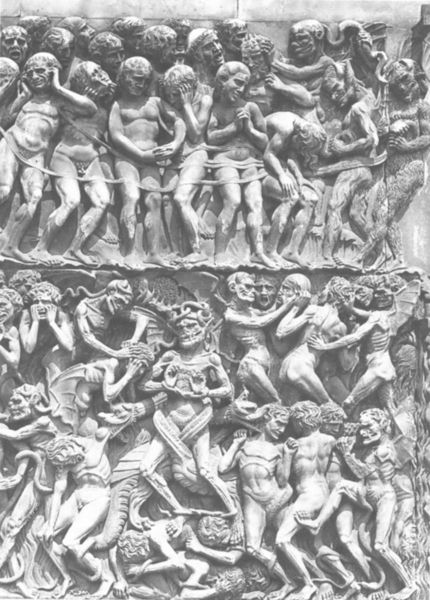
Titel: Orvieto, Dom, Fassadenschmuck
Künstler: Lorenzo Maitani
Standort: Orvieto, Dom (EU - I - Umbrien)
Schlagwörter: kampf, nackt, menschen, männer, tier, gesicht, schädel, stein, tod, tot, skulptur, ton, schwanz, relief, könig, foto, oben, unten, seil, denkmal, rippen, schwarzweiß, schlange, totenkopf, qual, gefangene, griechisch, totenschädel, schrei, sklaven, drachen, hades, unterwelt, mager, gebeine, sünder, wandrelief, wohlgenährt